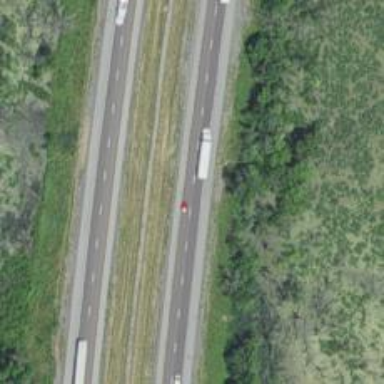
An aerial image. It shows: Asphalt motorway.